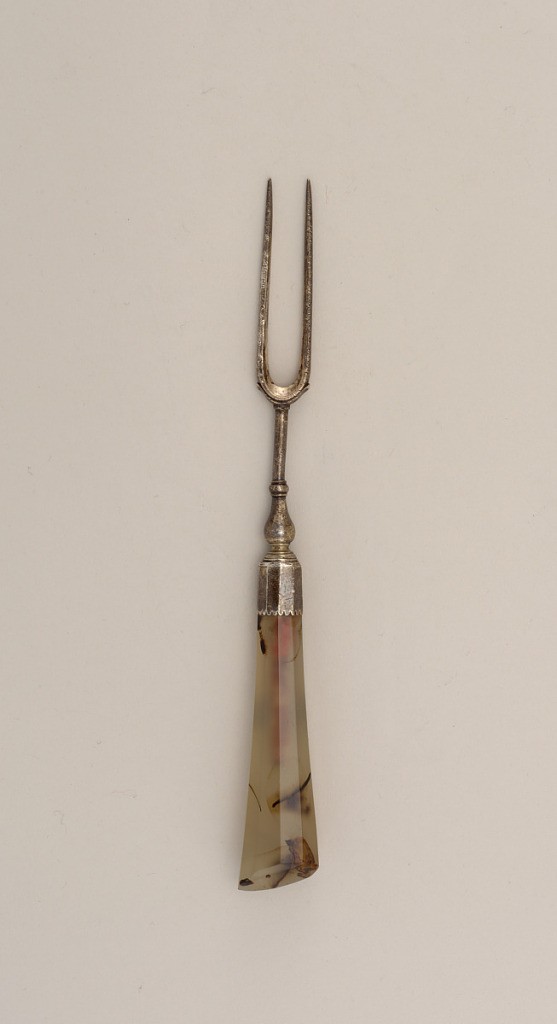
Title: Fork with Agate Handle
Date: ca. 1700–1800
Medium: steel, silver, agate
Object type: fork
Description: Two-tined fork, round shoulders, baluster neck. Octagonal silver ferrule with scalloped edge, flaring agate handle, octagonal in section, chamfered terminal.